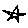
Label: star